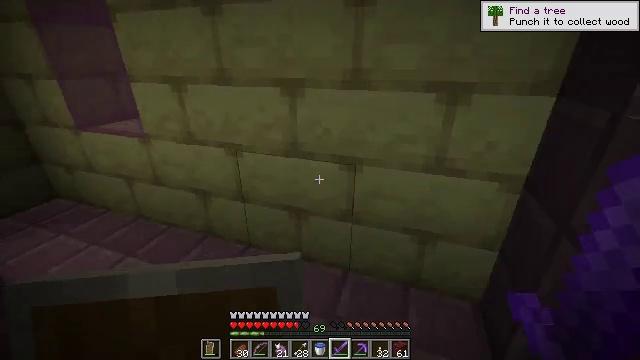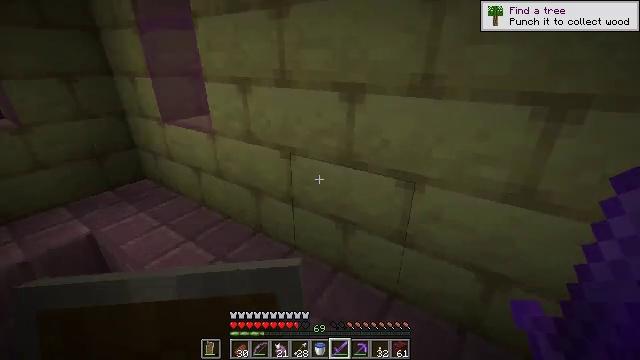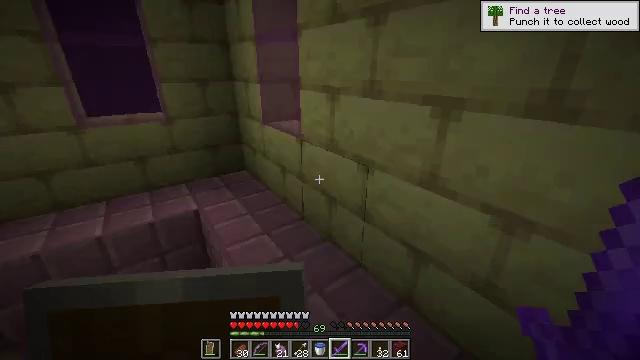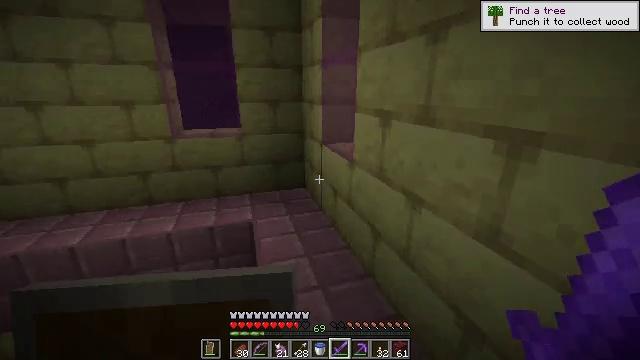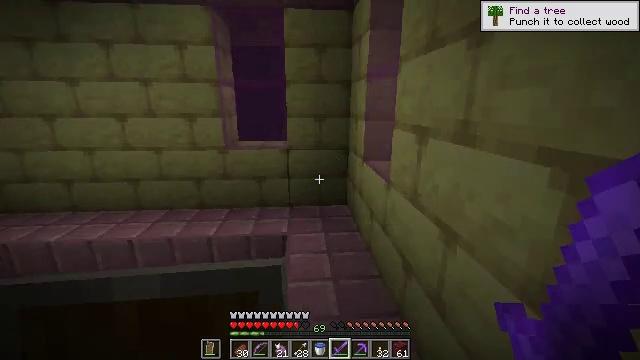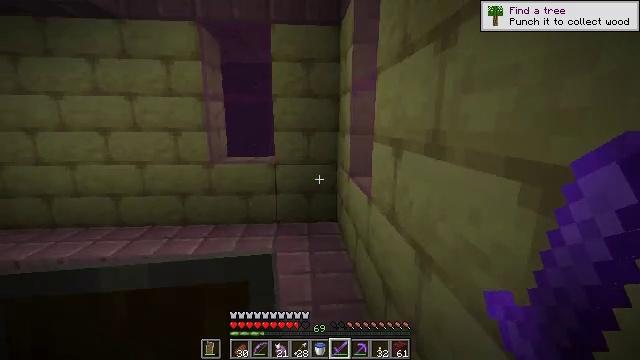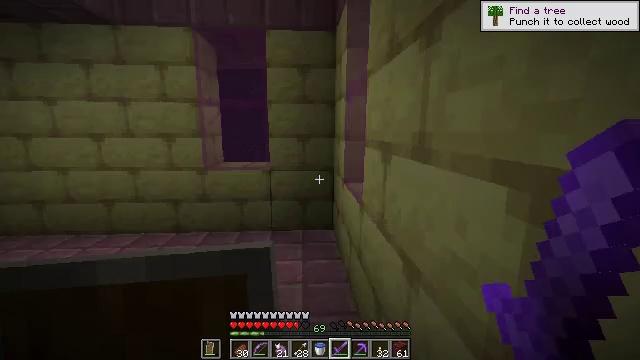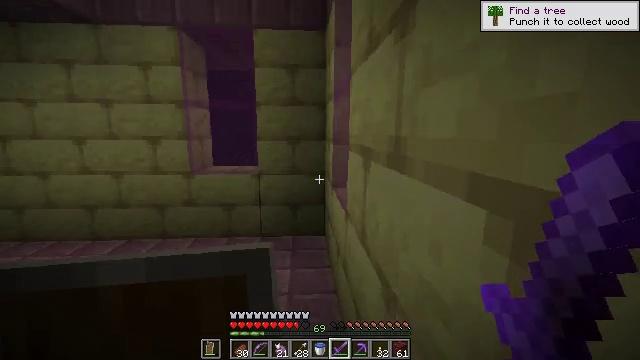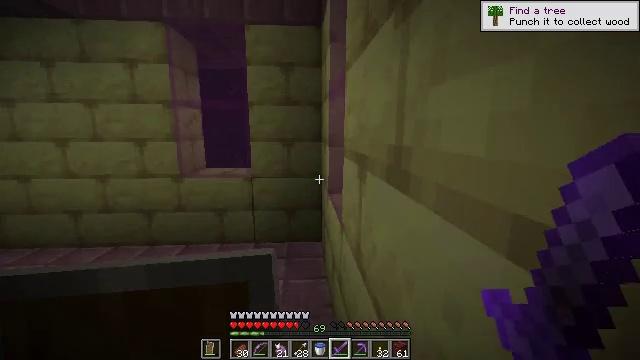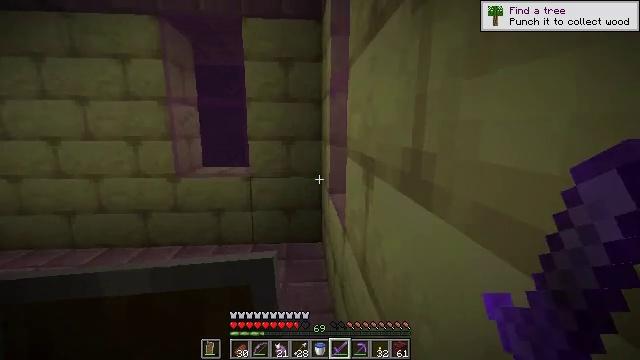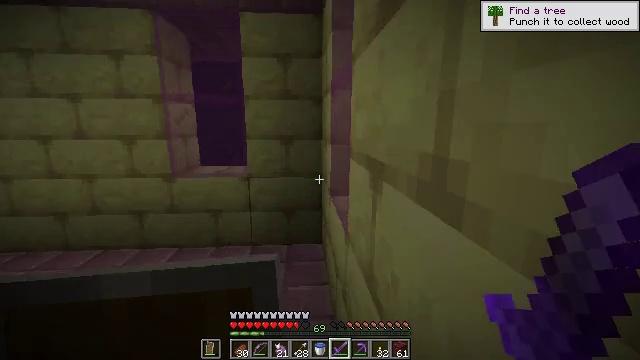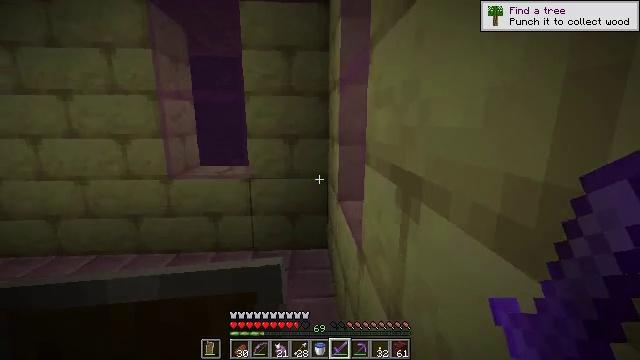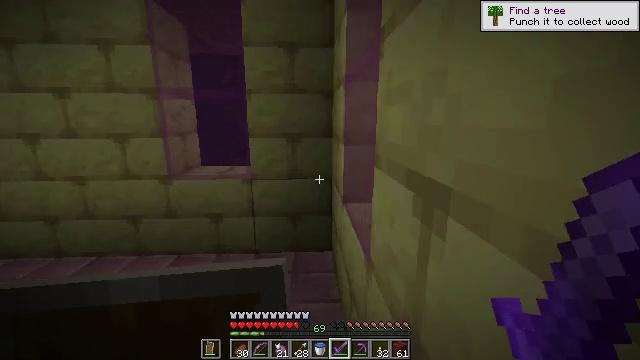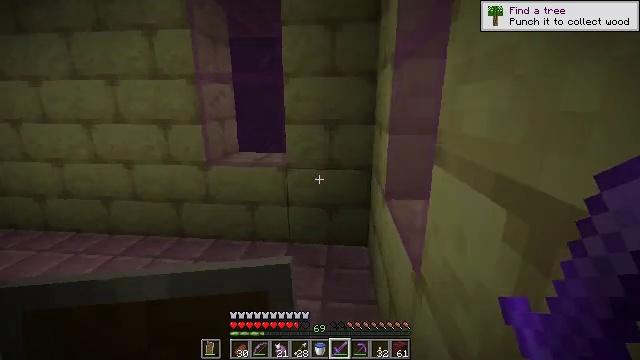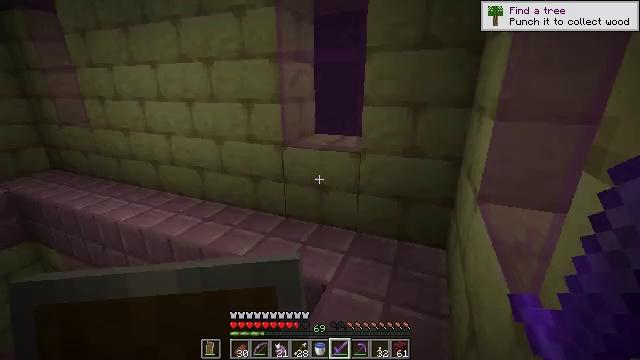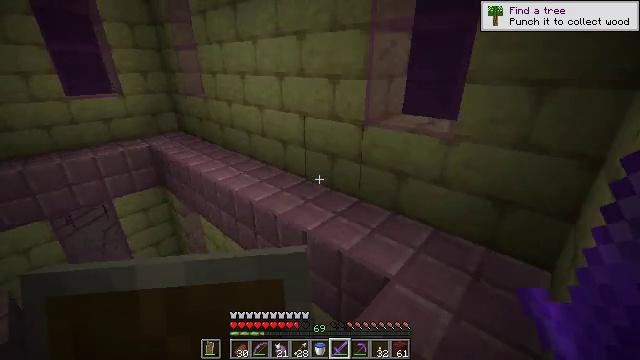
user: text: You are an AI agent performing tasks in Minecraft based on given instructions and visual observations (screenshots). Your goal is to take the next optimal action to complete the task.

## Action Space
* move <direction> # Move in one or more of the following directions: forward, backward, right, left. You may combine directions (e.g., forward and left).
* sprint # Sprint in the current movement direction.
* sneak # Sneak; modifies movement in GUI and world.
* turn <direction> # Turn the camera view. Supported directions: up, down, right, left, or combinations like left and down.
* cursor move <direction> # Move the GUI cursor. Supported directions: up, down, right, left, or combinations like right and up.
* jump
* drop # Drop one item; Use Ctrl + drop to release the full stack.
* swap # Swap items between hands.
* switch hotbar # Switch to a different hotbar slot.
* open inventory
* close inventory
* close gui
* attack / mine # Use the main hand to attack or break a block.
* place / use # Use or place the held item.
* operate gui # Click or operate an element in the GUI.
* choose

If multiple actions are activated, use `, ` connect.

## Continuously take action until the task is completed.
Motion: motion action
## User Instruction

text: Dig out the purpur block from its place.
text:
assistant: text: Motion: move forward and move right, turn left
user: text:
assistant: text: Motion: move forward and move right, turn left and up
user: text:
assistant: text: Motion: move forward and move right, turn left and up
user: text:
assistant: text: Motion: move forward and move right, turn left and up
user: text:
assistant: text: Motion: move forward and move right, turn up
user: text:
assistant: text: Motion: move forward and move right, turn up
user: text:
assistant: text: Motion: move forward and move right
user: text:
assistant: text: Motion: move forward and move right
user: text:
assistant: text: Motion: move forward and move right
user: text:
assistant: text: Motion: move forward and move right
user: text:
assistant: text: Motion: move forward and move right
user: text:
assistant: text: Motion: move forward and move right
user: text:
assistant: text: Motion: move forward and move right, turn left and down
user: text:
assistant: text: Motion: move forward and move right, turn left and down
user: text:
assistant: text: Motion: move forward and move right, turn left and down
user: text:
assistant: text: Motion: move forward and move right, turn left and down
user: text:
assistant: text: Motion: move forward and move right
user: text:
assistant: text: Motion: move forward and move right
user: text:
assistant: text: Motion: move forward and move right
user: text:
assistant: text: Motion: move forward and move right
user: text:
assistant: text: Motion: move forward and move right, turn left
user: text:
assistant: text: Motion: move forward and move right, turn left
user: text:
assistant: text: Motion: move forward and move right, turn left
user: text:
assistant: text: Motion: move forward and move right, turn left and up
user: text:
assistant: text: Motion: move forward and move right, turn left and up
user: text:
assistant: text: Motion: move forward and move right, turn left and up
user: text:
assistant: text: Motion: move forward and move right, turn left
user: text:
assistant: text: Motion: move forward and move right, turn left
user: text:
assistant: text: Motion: move forward and move right, turn left
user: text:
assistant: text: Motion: move forward and move right, turn left